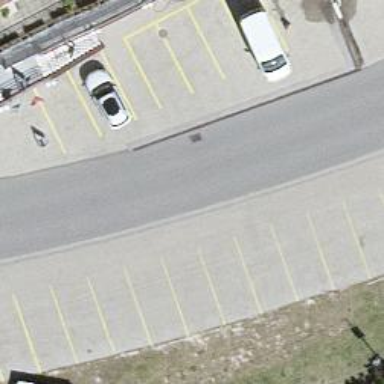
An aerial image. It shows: Street side parking area.